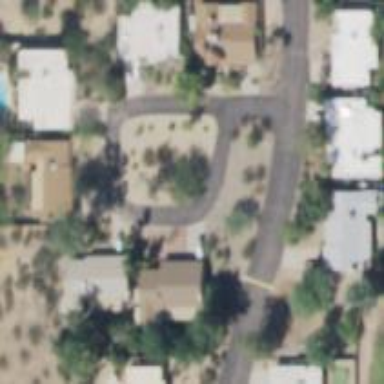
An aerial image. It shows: Asphalt road in residential area.